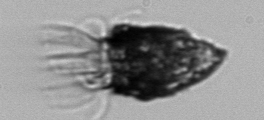
Label: Tintinnopsis